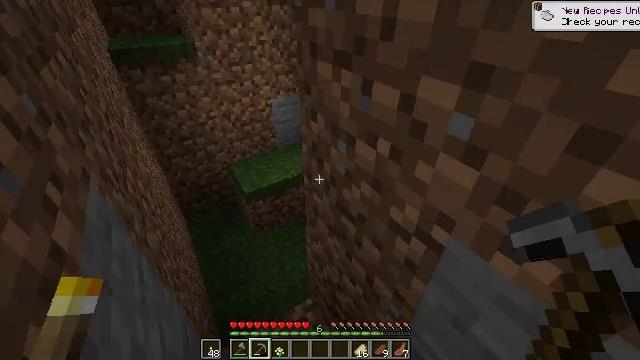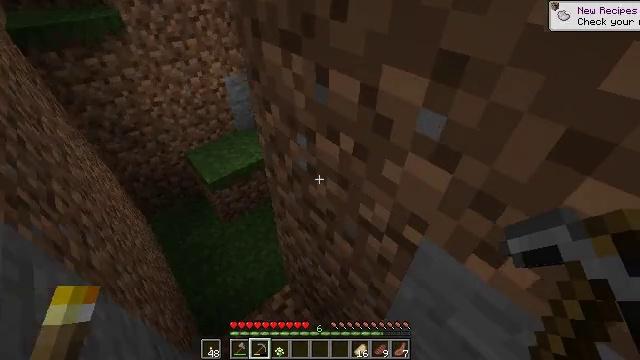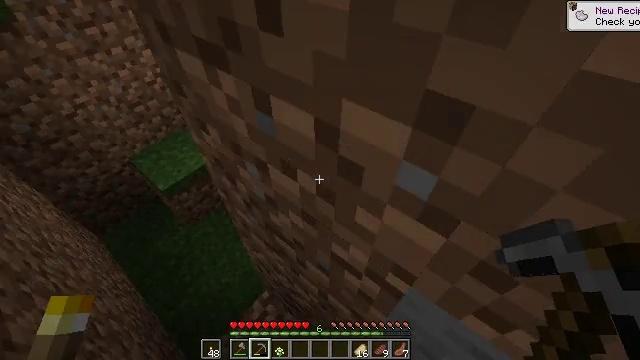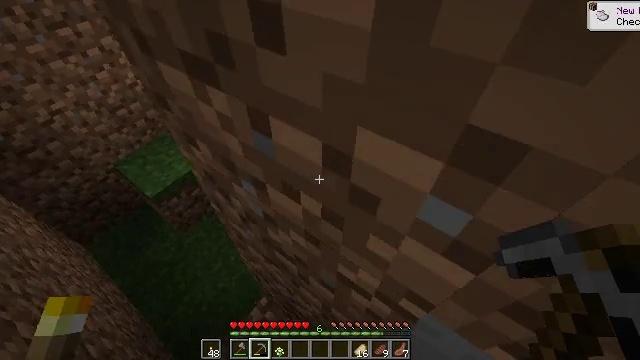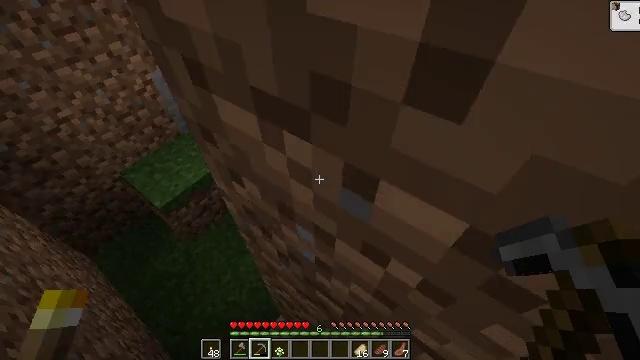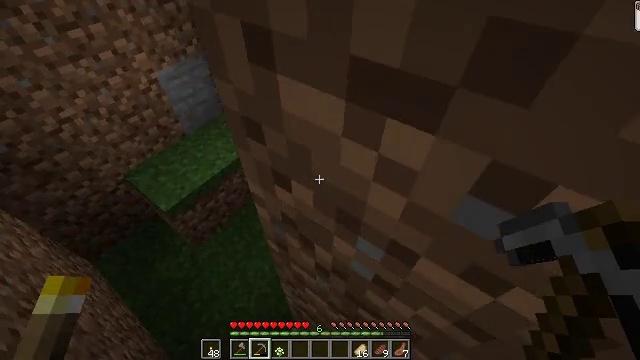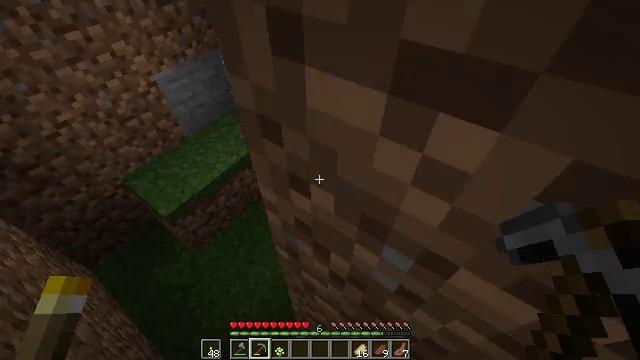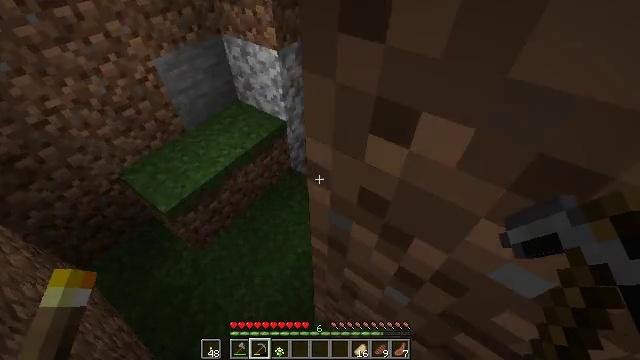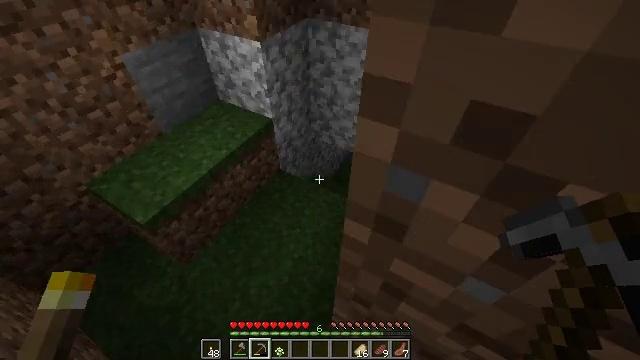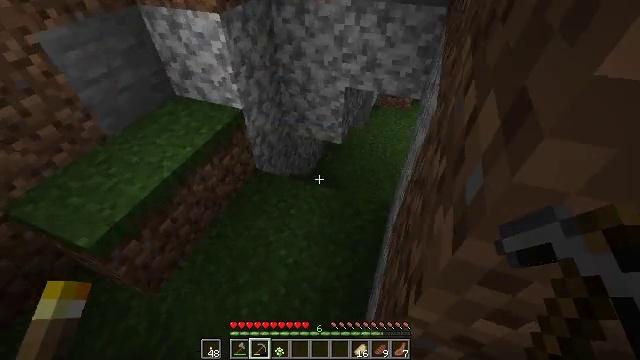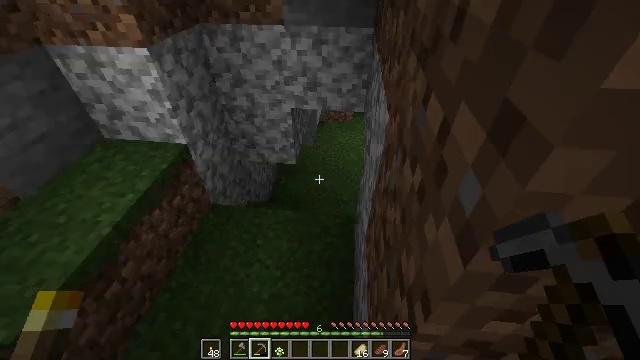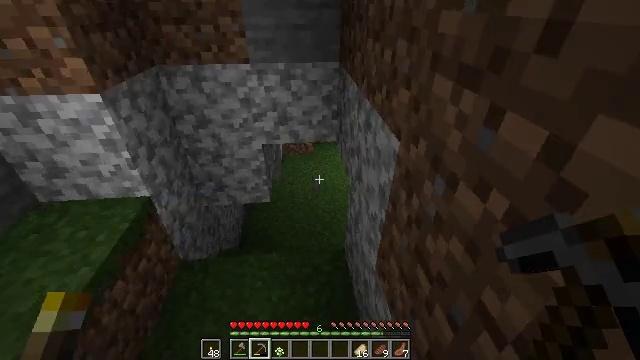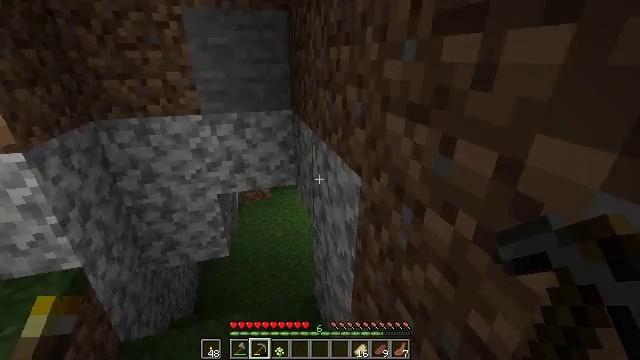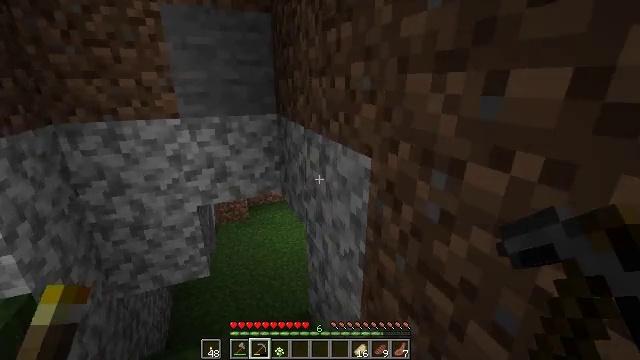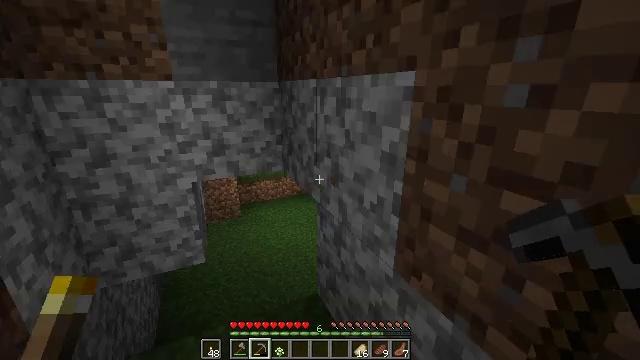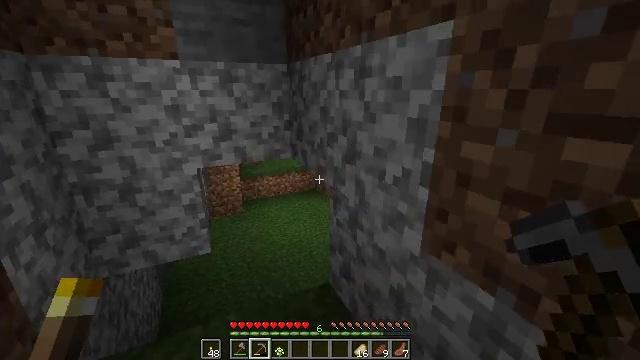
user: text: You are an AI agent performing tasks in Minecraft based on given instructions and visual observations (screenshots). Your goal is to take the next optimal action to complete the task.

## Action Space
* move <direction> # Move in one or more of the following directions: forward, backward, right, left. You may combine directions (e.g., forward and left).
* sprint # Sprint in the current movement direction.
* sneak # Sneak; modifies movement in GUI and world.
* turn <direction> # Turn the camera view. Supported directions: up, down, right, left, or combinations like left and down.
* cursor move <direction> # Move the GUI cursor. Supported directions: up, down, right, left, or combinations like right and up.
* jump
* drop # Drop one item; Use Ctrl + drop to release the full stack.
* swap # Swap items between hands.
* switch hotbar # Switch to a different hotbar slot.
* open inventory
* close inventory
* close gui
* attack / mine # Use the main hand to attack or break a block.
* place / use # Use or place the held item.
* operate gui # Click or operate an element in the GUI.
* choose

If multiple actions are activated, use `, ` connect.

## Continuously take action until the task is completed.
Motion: motion action
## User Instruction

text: Open your crafting table to make light gray dye.
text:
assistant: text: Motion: move forward, turn right and down
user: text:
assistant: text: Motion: move forward, turn right and down
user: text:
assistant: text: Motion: move forward and move left, turn right and down
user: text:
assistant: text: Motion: move forward and move left
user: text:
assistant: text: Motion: move forward and move left
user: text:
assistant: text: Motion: move forward and move left
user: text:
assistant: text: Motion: move forward and move left
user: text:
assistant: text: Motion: move forward and move left, turn right and up
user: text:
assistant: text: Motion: move forward and move left, turn right and up
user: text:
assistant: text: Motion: move forward and move left, turn right and up
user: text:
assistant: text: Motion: move forward and move left, turn right and up
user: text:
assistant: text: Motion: move forward and move left, turn right and up
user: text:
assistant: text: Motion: move forward and move left, turn right and up
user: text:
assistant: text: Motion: move forward and move left, turn right and up
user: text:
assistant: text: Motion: move forward and move left
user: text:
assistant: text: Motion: move forward and move left
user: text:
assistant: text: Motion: move forward and move left, turn right and down
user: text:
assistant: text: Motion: move forward and move left, turn right
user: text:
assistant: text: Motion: move forward and move left, turn right and up
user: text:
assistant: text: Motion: move forward and move left, turn right
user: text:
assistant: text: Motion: move forward and move left
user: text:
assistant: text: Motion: move forward and move left
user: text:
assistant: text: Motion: move forward and move left
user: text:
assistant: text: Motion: move forward and move left
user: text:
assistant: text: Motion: move forward and move left
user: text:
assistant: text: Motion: move forward
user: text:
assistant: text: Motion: move forward
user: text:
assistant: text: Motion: move forward, turn right
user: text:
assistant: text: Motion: move forward, turn right
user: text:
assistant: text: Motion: move forward, turn right